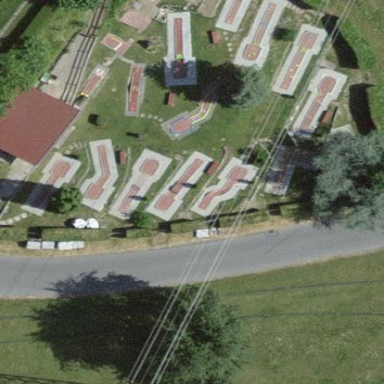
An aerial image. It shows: Miniature golf leisure land.